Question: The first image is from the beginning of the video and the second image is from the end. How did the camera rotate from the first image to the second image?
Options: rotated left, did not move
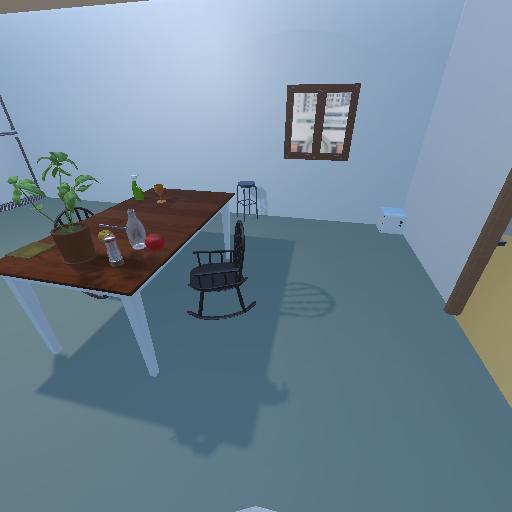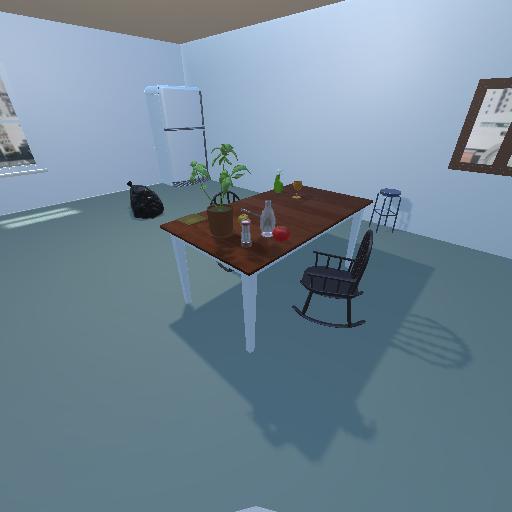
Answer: rotated left